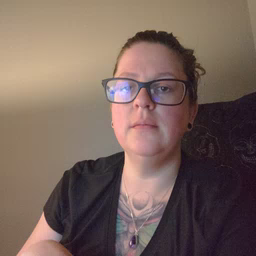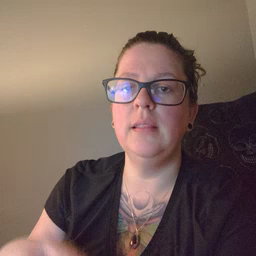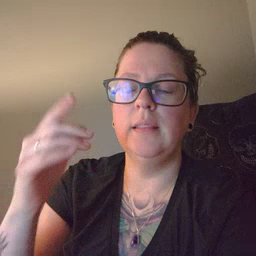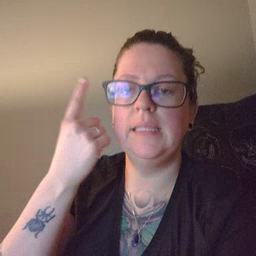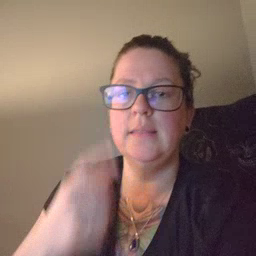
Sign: think